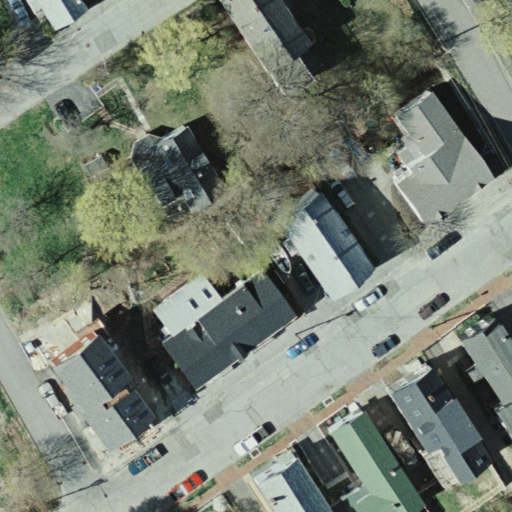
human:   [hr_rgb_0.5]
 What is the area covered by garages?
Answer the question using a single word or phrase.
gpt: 0m2

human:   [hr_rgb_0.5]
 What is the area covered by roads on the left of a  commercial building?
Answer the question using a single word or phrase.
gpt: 0m2

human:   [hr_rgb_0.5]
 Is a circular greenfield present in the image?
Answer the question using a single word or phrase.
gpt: no

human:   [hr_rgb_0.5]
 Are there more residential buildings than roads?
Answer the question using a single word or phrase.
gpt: no

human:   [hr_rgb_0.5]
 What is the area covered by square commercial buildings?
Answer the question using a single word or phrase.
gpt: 0m2

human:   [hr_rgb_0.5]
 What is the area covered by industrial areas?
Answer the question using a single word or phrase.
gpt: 0m2

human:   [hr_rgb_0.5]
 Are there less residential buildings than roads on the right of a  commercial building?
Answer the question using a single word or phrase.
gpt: no

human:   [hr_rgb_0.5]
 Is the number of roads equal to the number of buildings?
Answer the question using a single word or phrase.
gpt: no

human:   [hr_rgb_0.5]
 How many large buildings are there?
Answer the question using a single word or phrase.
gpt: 0

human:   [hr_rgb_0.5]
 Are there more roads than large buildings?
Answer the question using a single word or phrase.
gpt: yes

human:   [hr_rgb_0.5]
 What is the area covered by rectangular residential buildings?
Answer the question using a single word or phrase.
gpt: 0m2

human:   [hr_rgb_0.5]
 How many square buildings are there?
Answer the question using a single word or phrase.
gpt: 0

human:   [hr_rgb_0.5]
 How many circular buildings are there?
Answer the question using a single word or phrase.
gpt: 0

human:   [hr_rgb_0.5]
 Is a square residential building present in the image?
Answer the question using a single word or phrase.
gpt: no

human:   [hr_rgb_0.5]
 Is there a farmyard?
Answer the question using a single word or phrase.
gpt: no

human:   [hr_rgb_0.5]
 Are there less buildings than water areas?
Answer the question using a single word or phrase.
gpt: no

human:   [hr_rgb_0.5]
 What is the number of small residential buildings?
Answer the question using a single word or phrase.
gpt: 0

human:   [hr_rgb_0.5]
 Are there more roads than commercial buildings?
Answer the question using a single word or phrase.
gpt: yes

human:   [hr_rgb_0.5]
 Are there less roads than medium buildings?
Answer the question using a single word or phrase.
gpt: no

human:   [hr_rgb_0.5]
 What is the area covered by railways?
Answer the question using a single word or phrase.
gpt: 0m2

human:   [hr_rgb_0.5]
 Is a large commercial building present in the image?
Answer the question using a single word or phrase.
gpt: no

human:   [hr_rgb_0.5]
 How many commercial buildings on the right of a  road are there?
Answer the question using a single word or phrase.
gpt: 0

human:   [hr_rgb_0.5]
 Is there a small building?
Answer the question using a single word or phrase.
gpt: no

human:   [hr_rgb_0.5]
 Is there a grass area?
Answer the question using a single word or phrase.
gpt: no

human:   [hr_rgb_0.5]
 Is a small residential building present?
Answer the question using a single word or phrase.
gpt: no

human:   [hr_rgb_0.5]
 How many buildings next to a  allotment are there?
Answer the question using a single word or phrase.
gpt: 0

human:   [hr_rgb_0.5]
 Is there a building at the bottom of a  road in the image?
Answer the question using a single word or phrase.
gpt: yes

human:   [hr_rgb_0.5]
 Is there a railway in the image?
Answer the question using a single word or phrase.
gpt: no

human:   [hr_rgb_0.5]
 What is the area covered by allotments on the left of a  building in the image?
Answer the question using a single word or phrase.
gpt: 0m2

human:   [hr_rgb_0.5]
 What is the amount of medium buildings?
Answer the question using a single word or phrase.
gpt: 2

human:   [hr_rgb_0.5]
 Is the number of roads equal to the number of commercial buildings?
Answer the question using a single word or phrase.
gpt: no

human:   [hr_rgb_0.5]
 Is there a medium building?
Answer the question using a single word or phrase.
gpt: yes

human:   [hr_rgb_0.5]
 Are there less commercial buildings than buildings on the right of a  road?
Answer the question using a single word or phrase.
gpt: yes

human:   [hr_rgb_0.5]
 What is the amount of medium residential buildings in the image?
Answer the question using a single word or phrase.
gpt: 2

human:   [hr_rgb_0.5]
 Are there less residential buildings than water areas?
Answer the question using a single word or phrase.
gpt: no

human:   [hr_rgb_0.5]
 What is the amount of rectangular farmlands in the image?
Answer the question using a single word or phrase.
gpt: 0